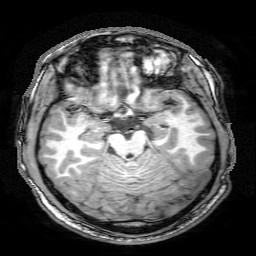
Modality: T1w
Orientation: axial
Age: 23
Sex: male
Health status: ill
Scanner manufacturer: philips
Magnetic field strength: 3 T
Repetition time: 8.255 s
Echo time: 3.783 s